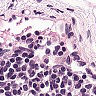
Metastatic tissue present: no